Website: home-depot
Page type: customer-info-address
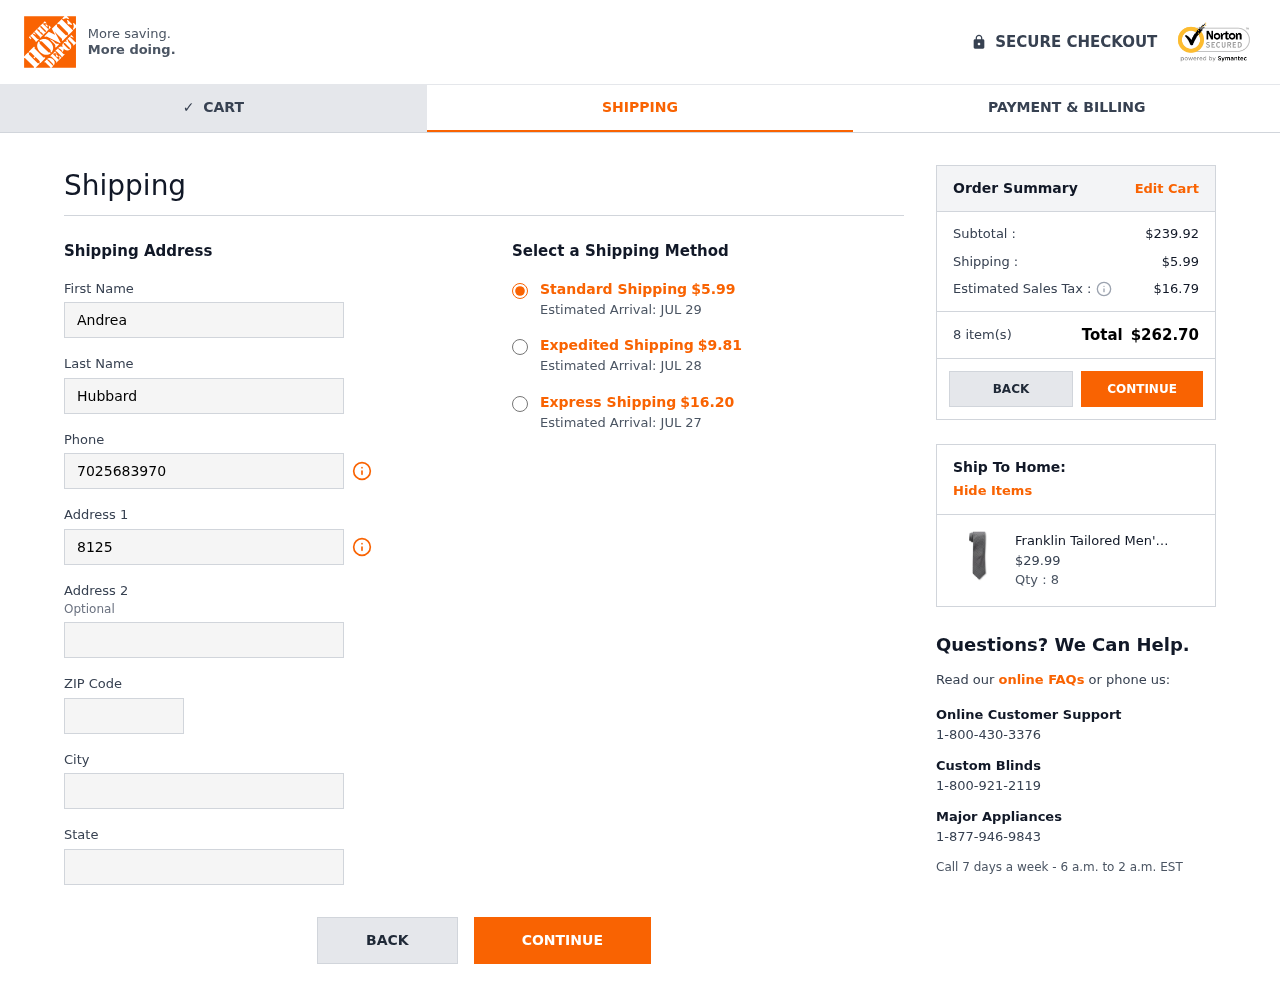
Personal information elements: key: PII_CITY
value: West Courtneyport
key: PII_FIRSTNAME
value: Andrea
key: PII_LASTNAME
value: Hubbard
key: PII_PHONE
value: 7025683970
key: PII_POSTCODE
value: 18131
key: PII_STATE
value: Louisiana
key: PII_STREET
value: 81259 Adams Lake
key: PII_STREET2
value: Suite 332
Product elements: key: PRODUCT1_NAME
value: Franklin Tailored Men's Small Circle Tie, Black
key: PRODUCT1_PRICE
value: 29.99
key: PRODUCT1_QUANTITY
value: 8
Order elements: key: ORDER_SHIPPING_COST
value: $5.99
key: ORDER_DELIVERY_DATE
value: Estimated Arrival: JUL 29
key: ORDER_SHIPPING_COST_EXPEDITED
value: $9.81
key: ORDER_DELIVERY_DATE_EXPEDITED
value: Estimated Arrival: JUL 28
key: ORDER_SHIPPING_COST_EXPRESS
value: $16.20
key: ORDER_DELIVERY_DATE_EXPRESS
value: Estimated Arrival: JUL 27
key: ORDER_SUBTOTAL
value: $239.92
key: ORDER_TAX
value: $16.79
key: ORDER_NUM_ITEMS
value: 8 item(s)
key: ORDER_TOTAL
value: $262.70